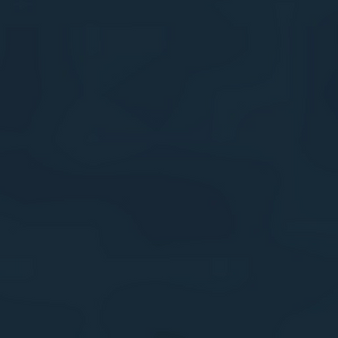
Label: other